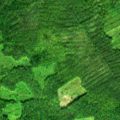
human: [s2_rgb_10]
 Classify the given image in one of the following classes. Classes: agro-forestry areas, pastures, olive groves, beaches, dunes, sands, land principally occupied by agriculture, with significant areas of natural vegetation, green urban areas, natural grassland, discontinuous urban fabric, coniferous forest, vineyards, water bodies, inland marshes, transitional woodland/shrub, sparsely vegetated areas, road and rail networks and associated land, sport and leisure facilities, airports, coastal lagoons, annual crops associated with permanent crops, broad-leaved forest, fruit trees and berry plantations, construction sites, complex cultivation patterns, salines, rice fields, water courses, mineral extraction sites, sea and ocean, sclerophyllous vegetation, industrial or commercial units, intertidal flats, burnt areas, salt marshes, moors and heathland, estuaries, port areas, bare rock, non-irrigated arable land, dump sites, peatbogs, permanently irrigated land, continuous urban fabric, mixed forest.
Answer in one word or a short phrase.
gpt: coniferous forest, mixed forest, transitional woodland/shrub